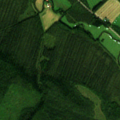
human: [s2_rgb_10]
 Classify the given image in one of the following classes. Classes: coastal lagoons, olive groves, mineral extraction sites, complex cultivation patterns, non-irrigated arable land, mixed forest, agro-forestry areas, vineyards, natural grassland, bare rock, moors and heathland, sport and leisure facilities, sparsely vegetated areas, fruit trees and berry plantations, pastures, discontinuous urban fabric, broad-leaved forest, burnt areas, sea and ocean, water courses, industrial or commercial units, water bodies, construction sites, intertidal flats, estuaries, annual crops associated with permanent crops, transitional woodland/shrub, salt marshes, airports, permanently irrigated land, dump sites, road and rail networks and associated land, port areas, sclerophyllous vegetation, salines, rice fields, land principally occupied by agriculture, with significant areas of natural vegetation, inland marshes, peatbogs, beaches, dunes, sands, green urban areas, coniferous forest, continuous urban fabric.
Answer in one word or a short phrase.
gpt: land principally occupied by agriculture, with significant areas of natural vegetation, coniferous forest, mixed forest